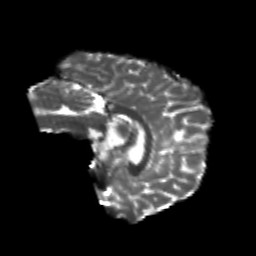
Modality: T2w
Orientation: sagittal
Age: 22
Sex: female
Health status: healthy
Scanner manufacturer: philips
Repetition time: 7.389 s
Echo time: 0.08599 s